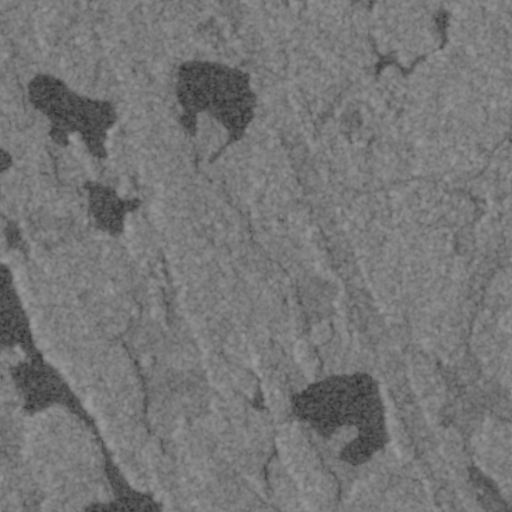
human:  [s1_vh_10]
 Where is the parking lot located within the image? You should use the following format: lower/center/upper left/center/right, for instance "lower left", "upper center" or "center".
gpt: The parking lot is located in the center right of the image.
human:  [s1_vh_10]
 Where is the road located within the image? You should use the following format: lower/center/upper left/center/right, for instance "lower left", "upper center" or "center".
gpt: There is no road in the image.

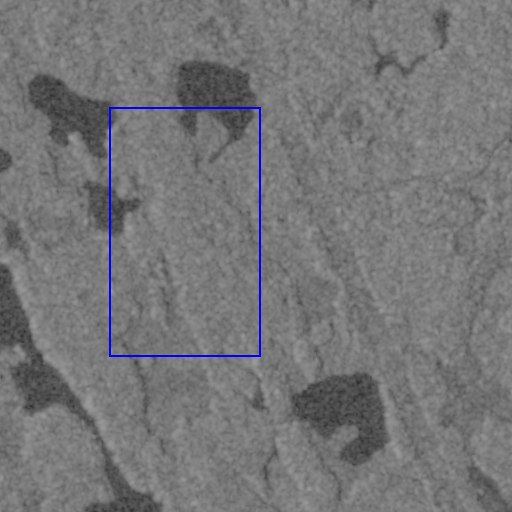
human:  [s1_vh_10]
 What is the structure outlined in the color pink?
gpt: There is no pink outline.
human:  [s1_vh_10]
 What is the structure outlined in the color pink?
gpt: There is no structure outlined in pink.